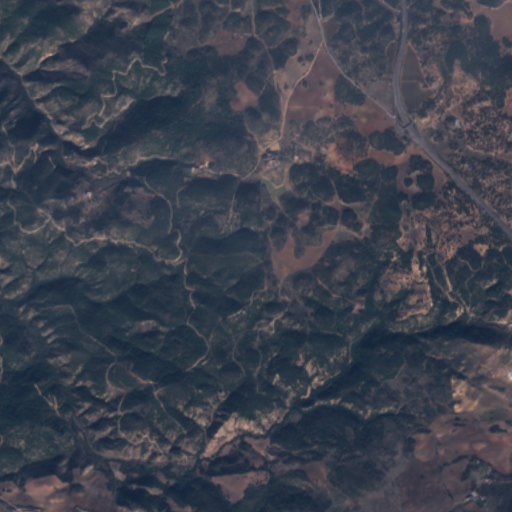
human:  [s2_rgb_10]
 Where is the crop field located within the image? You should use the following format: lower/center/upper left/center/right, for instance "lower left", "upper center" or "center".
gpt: The crop field is located in the lower right of the image.
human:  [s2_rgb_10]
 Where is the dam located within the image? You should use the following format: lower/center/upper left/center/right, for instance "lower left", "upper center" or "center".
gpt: The dam is located in the center of the image.
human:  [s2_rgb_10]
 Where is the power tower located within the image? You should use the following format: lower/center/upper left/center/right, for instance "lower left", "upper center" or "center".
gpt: The power tower is located in the upper left of the image.
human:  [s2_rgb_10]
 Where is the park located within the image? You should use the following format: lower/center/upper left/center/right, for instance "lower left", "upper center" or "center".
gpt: There is no park in the image.